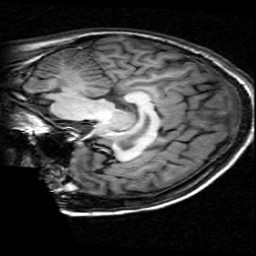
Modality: T1w
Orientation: sagittal
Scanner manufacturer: ge
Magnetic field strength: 3 T
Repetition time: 0.00904 s
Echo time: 0.00184 s